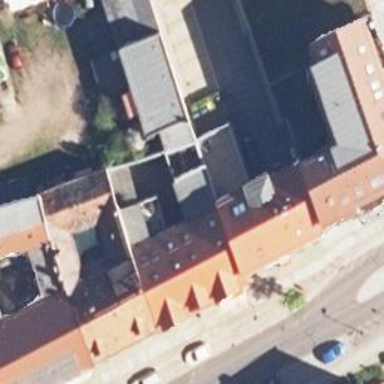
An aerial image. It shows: Building with apartments and flat roof.